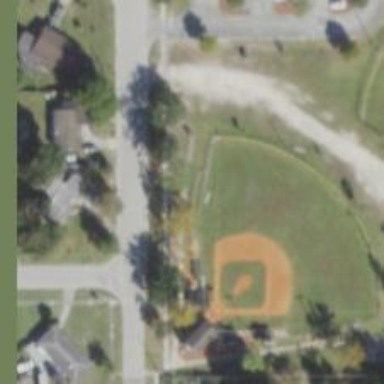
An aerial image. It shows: Baseball pitch for leisure land.